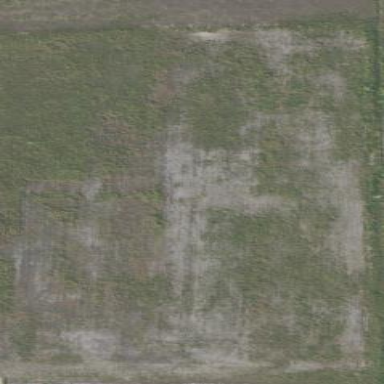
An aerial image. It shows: Grassy plot in green zone.